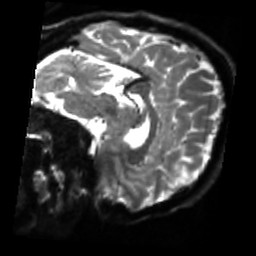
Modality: sbref
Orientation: sagittal
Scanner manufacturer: siemens
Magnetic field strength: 3 T
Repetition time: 4 s
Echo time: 0.0594 s